Question: I have a SSIS package that I saved using the import wizard in SSMS. The import uses a table to hold all of the values imported from a flat file before exporting those values into a permanent table. For example, the flat file itself is imported into 'mytable'. The contents of 'mytable' are then transferred to 'mypermanenttable'. I recently added a drop mytable SQL statement to the end of the SSIS package. Since I am now missing 'mytable' when I run the SSIS package again, I added a T-SQL statement to before the 'Preparation SQL Task 1' step in Control Flow that would create 'mytable' before the import begins. I get an error when I try running the entire SSIS package. I can however run every step of the SSIS process one by one and complete the entire package without any problems this way. I am guessing there is some validation in the 'Preparation SQL Task 1' step that checks for 'mytable' before my create table 'Execute T-SQL Statement Task' runs. How would you fix this issue?

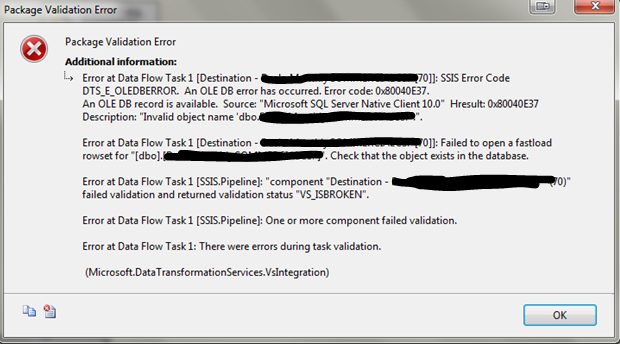
Answer: Set 'DelayValidation' property of 'Data Flow Task 1' to 'True'. Validation will be fired just before running this task, after creation of your staging table.